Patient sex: M
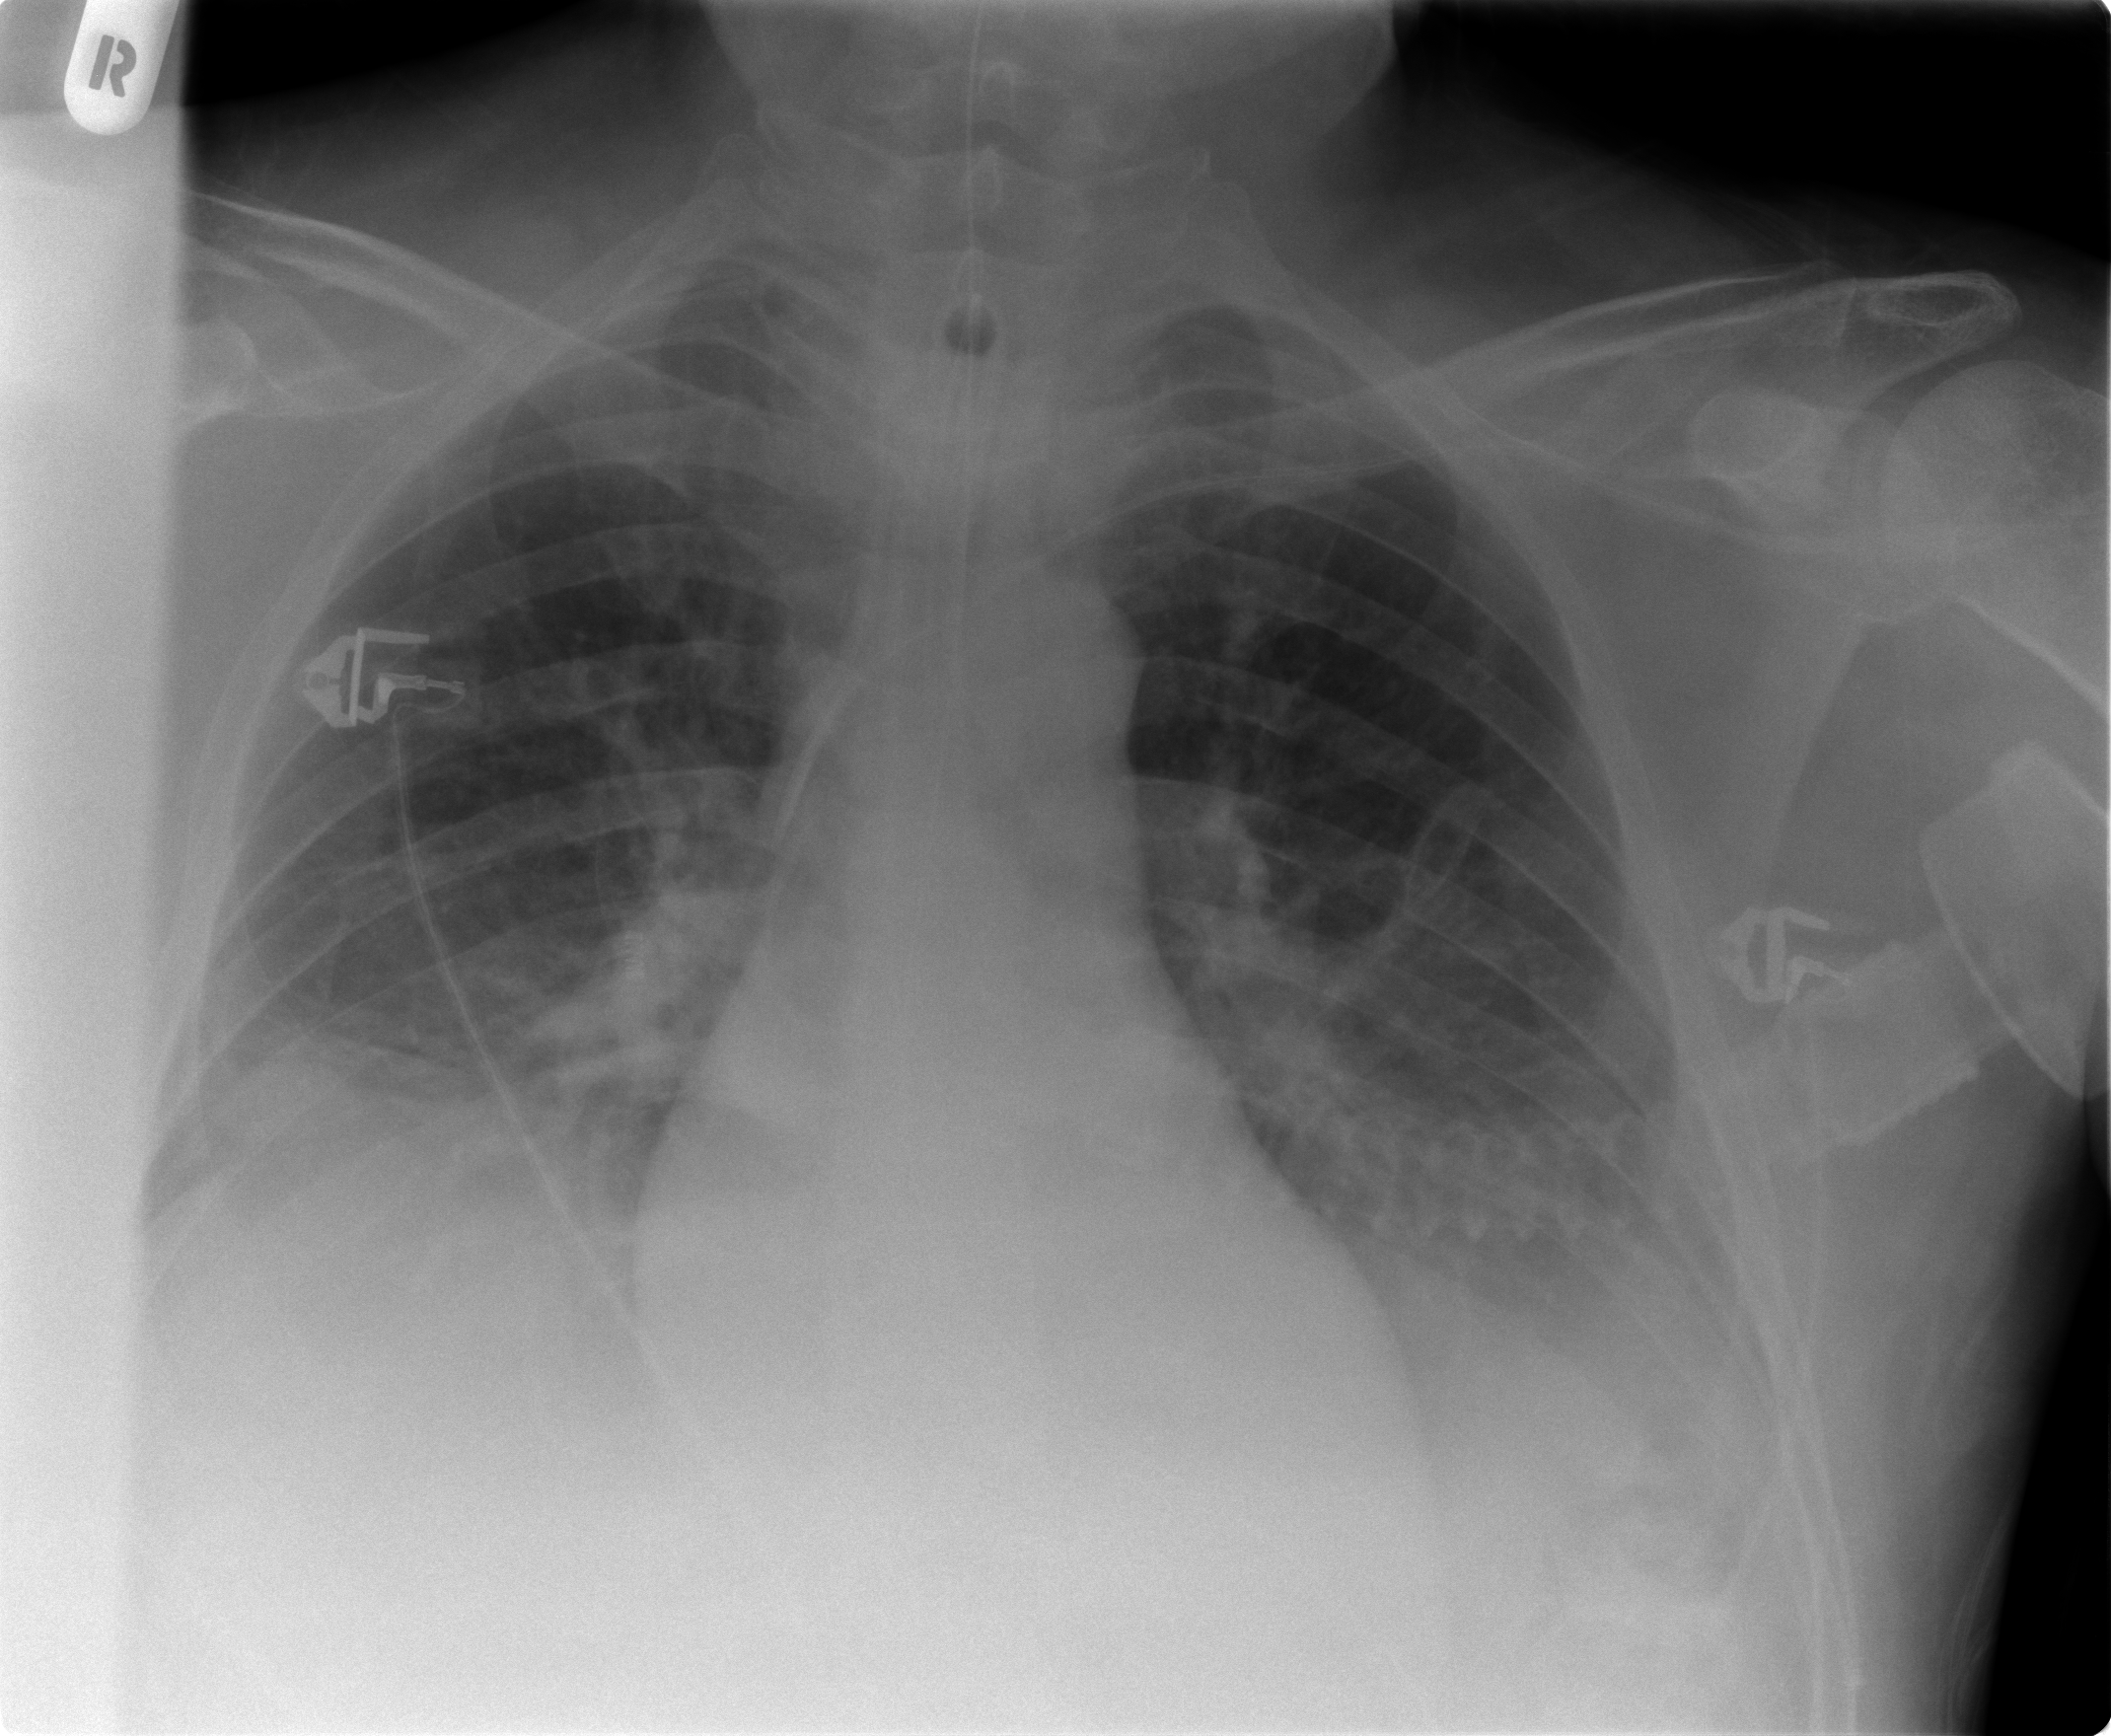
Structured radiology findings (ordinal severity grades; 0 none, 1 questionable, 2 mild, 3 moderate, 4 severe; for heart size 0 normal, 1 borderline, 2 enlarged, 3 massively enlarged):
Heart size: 0
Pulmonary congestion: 0
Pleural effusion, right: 2
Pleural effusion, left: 2
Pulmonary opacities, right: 1
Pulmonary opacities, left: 1
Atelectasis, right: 2
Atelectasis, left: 2